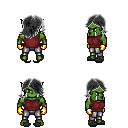
a pixel art fantasy rpg character, male body template, orc, green skin, maroon sleeveless shirt, metal pants, gray swoop hairstyle, gold gloves, gray slippers, four views (front, back, left, right), 2x2 character sprite sheet, small pixel art, hard edges, no anti-aliasing